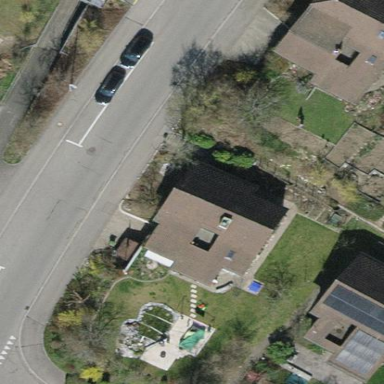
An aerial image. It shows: Detached building with gabled tile roof.